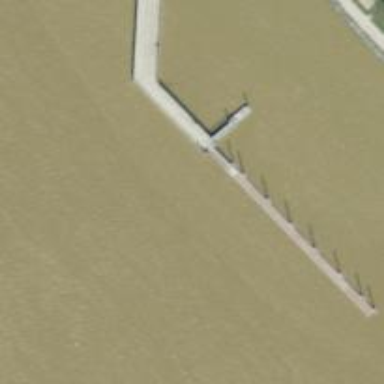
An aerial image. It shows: Man-made pier.